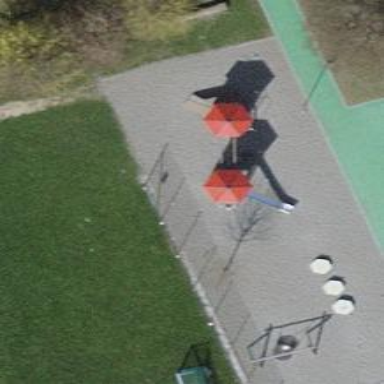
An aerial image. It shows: Playground structure.